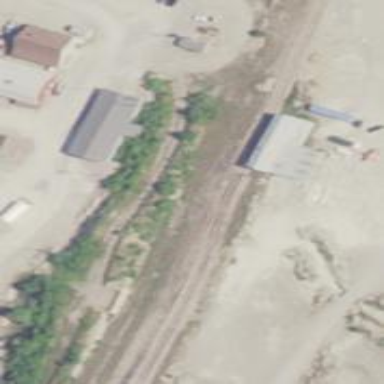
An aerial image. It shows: Rail spur service.